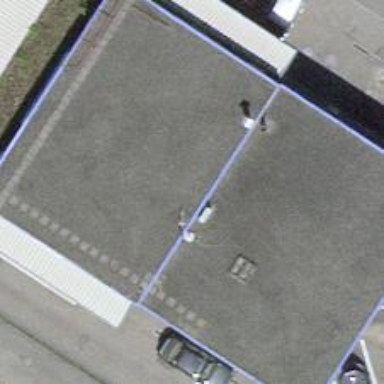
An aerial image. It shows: Car repair shop.